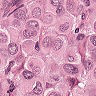
Metastatic tissue present: yes